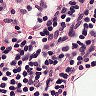
Metastatic tissue present: no